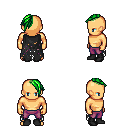
a pixel art fantasy rpg character, male body template, human, tanned skin, black tattered cape, magenta pants, green long mohawk hairstyle, black shoes, four views (front, back, left, right), 2x2 character sprite sheet, small pixel art, hard edges, no anti-aliasing